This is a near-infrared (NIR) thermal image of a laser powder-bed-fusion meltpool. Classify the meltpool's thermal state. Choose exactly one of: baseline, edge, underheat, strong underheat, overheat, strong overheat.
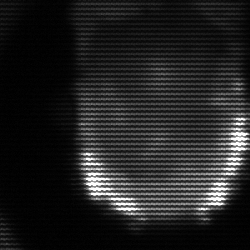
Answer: baseline